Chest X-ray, PA view. Patient: 70 years old, sex M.
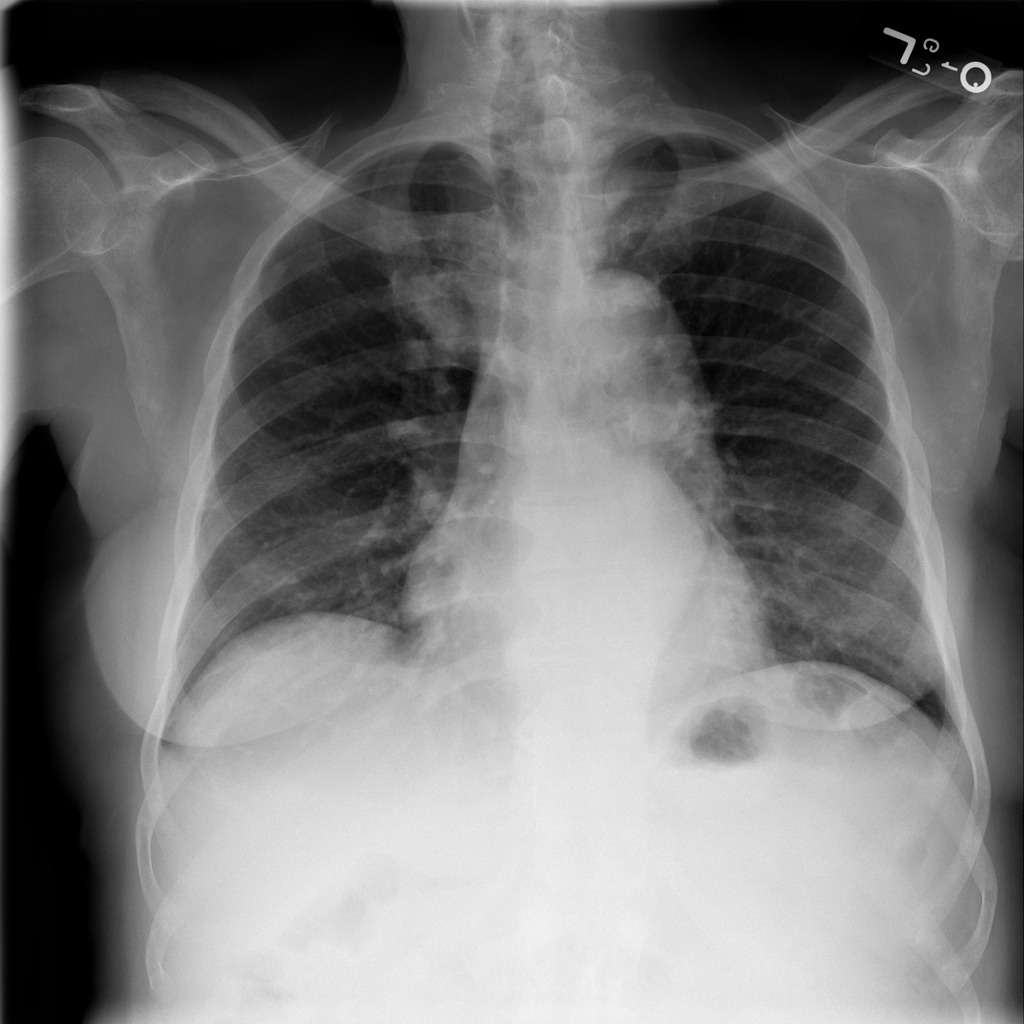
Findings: No Finding